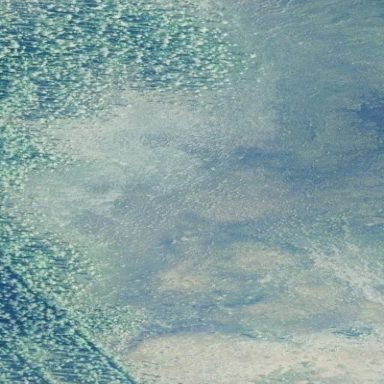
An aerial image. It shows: Marshy wetland area.